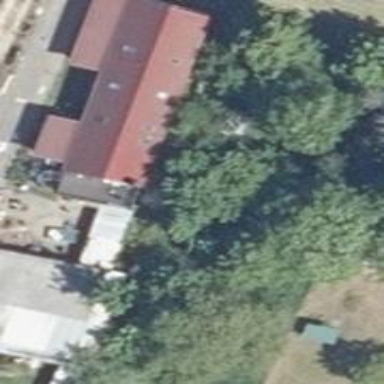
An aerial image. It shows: Terrace building.